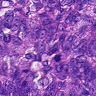
Metastatic tissue present: yes